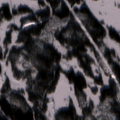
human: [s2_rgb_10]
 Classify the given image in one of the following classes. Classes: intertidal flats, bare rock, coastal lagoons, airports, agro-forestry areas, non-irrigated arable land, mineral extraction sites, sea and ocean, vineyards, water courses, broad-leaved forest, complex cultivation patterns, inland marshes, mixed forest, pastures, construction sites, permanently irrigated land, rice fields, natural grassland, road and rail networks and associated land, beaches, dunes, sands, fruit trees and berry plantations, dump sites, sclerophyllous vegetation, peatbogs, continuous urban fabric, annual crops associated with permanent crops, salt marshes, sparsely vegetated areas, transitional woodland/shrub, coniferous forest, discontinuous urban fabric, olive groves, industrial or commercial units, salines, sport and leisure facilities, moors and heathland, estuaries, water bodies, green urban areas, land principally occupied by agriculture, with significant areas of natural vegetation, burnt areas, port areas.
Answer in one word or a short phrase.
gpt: coniferous forest, transitional woodland/shrub